Question: I'm trying to create a script with GD library that will take an uploaded image of any size and create the biggest x by y thumb of it, keeping it's proportions, and if the image is too small, it get's the biggest x/y ratio of it and enlarges it, keeping it centered.
I'm not concerned about pixelating the image.
Take the following examples

I know it's doable but I get stuck on calculating the x/y coordinates
Here's where I'm at so far. I'm trying to create 3 thumbs with defined sizes
'''
<?php
$sizes = array(
array(
'width' => 640,
'height' => 360
),
array(
'width' => 222,
'height' => 166
),
array(
'width' => 140,
'height' => 105
)
);
if (isset($_FILES['image'])) {
$file = $_FILES['image'];
foreach($sizes as $size) {
if (strpos($file['type'], 'jpeg') !== false || strpos($file['type'], 'jpg') !== false) {
$resource = imagecreatefromjpeg($file['tmp_name']);
}
else if (strpos($file['type'], 'png') !== false) {
$resource = imagecreatefrompng($file['tmp_name']);
}
else if (strpos($file['type'], 'gif') !== false) {
$resource = imagecreatefromgif($file['tmp_name']);
}
else {
echo "bad file type " . $file['type'];
exit;
}
list($width, $height) = getimagesize($file['tmp_name']);
$tmpImage = imagecreatetruecolor($size['width'], $size['height']);
/*
need to do some calculations here
*/
imagecopyresampled($tmpImage, $resource, 0, 0, 0, 0, $width, $height, $size['width'], $size['height']);
ob_start();
imagepng($tmpImage);
$image = ob_get_clean();
echo '<img src="data:image/png;base64,' . base64_encode($image) . '" />';
imagedestroy($tmpImage);
}
var_dump($file, $width, $height);
}
exit;
?>
'''
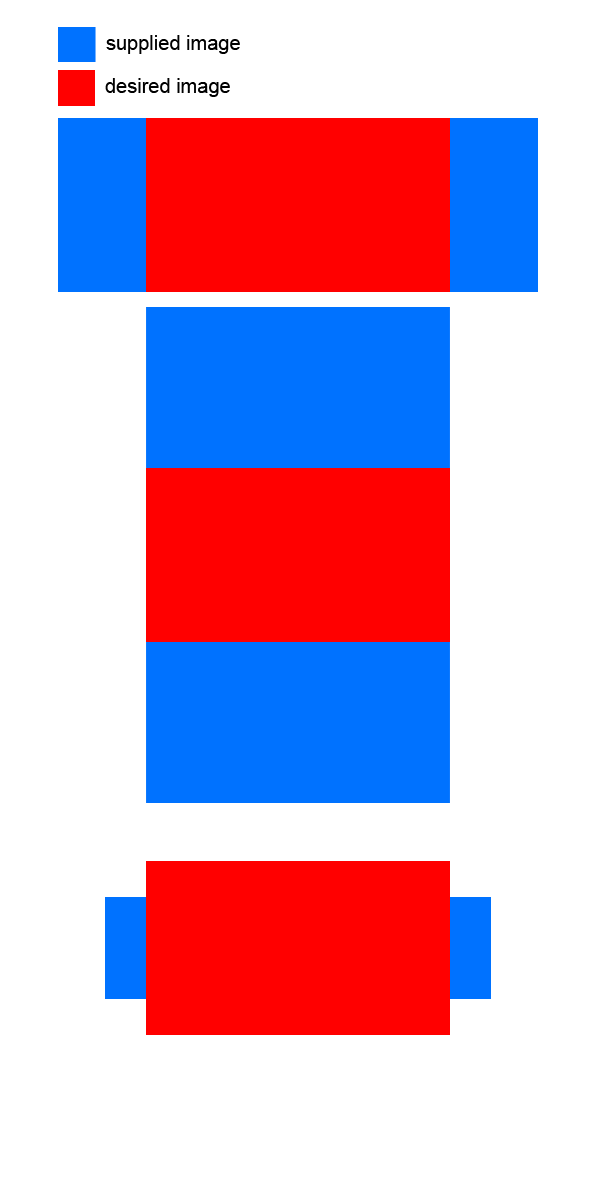
Answer: For your consideration:
'''
<?php
$sizes = array(
array(
'width' => 640,
'height' => 360
),
array(
'width' => 222,
'height' => 166
),
array(
'width' => 140,
'height' => 105
)
);
if (isset($_FILES['image'])) {
$file = $_FILES['image'];
foreach($sizes as $size) {
if (strpos($file['type'], 'jpeg') !== false || strpos($file['type'], 'jpg') !== false) {
$original_image = imagecreatefromjpeg($file['tmp_name']);
}
else if (strpos($file['type'], 'png') !== false) {
$original_image = imagecreatefrompng($file['tmp_name']);
}
else if (strpos($file['type'], 'gif') !== false) {
$original_image = imagecreatefromgif($file['tmp_name']);
}
else {
echo "bad file type " . $file['type'];
exit;
}
$thumbnail_image = imagecreatetruecolor($size['width'], $size['height']);
$original_size = getimagesize($file['tmp_name']);
$original_width = $original_size[0];
$original_height = $original_size[1];
$adjusted_original_width = $original_size[0];
$adjusted_original_height = $original_size[1];
$fitting = false;
$original_aspect_ratio = $original_width/$original_height; // larger is wider
$ideal_thumbnail_aspect_ratio = $size['width']/$size['height']; // larger is wider
if($original_aspect_ratio > $ideal_thumbnail_aspect_ratio) $fitting = 'wide'; // the original is wider than the ideal
else if($original_aspect_ratio < $ideal_thumbnail_aspect_ratio) $fitting = 'tall'; // the original is taller than the ideal
$src_x = 0;
$src_y = 0;
if($fitting=='wide') {
$adjusted_original_width = $original_height * $size['width']/$size['height'];
$src_x = ($original_width-$adjusted_original_width)/2;
}
else {
$adjusted_original_height = $original_width * $size['height']/$size['width'];
$src_y = ($original_height-$adjusted_original_height)/2;
}
$thumbnail_image = imagecreatetruecolor($size['width'], $size['height']);
imagecopyresampled($thumbnail_image, $original_image, 0, 0, $src_x, $src_y, $size['width'], $size['height'], $adjusted_original_width, $adjusted_original_height);
ob_start();
imagepng($thumbnail_image);
$image = ob_get_clean();
echo '<img src="data:image/png;base64,' . base64_encode($image) . '" />';
imagedestroy($thumbnail_image);
}
var_dump($file, $original_width, $original_height);
}
exit;
'''